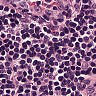
Metastatic tissue present: no